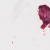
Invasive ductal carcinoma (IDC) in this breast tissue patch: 0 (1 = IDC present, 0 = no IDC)